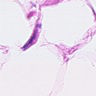
Metastatic tissue present: no